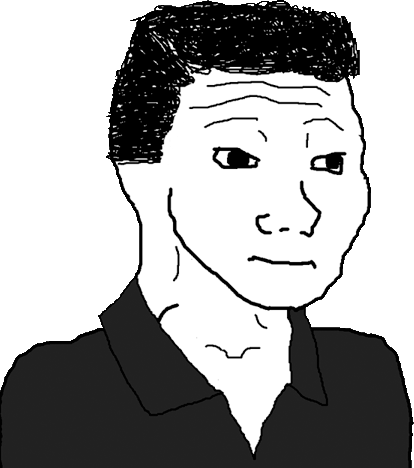
Label: 5_Doomer